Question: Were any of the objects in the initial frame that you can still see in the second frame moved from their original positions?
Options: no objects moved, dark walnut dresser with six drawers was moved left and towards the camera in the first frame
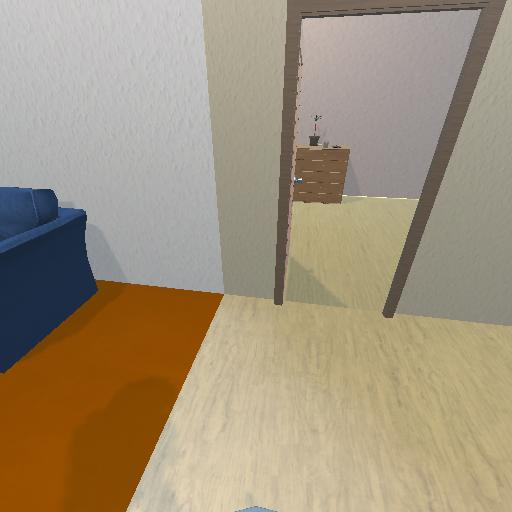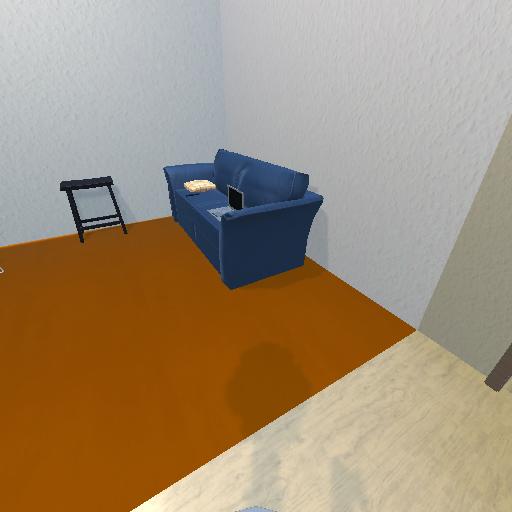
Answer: no objects moved